Question: I am trying to build a static library to target armv7.
I am using the following command in a bash script:
'''
$XCODEBUILD -project 'MyLibrary.xcodeproj' -target "MyLibrary" -configuration 'Release' -sdk 'iphoneos7.0' clean build ARCHS='armv7 armv7s' IPHONEOS_DEPLOYMENT_TARGET='5.0' TARGET_BUILD_DIR='./build-arm' BUILT_PRODUCTS_DIR='./build-arm'
'''
I cannot link to the resulting lib. I get linker error:
> file was built for archive which is not the architecture being linked (armv7s): ~/MyProject/MyProject/libMyLibrary.a
Is something wrong with the way I am building the binary?
Any help would be appreciated.
The target that I am trying to build (the application linking to the lib) has the following settings:

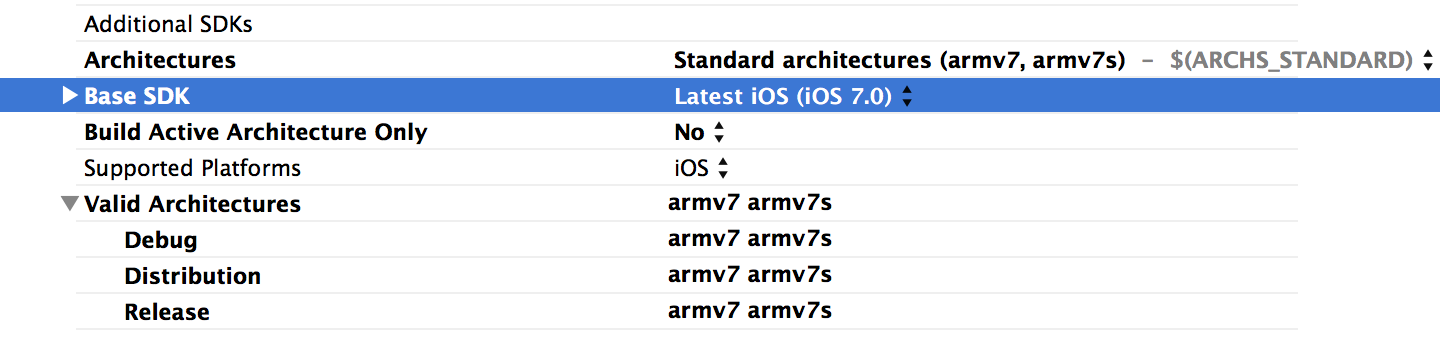
Answer: Check Build Settings (for the target you are trying to build!) - make sure that both 'Architectures' and 'Valid Architectures' are set to the same values.